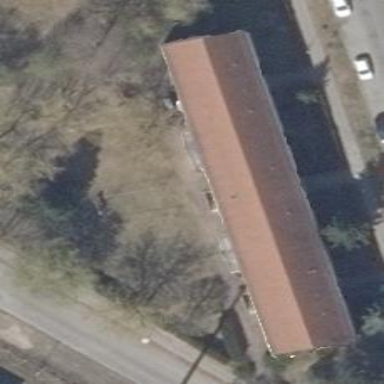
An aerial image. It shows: Gabled roof apartments building.